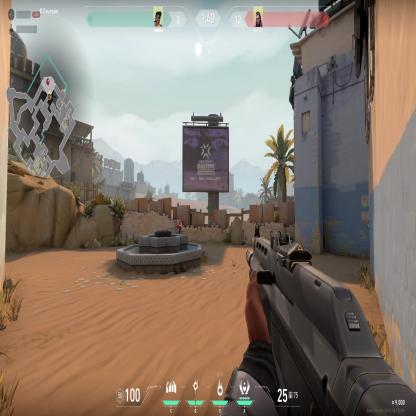
Label: enemy